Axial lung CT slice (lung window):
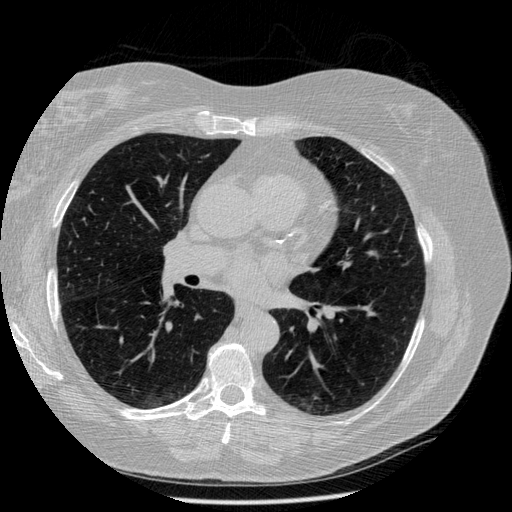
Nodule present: no